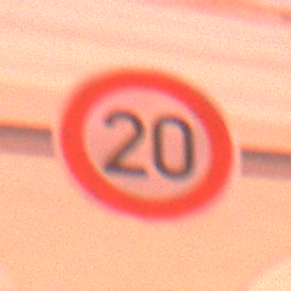
Verkehrszeichen: Geschwindigkeit20
Umgebung: Outdoor, Urban
Tageszeit: Night
Wetter: Overcast
Licht: Artificial
Jahreszeit: Winter
Kontrast: MediumContrast